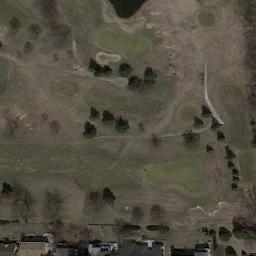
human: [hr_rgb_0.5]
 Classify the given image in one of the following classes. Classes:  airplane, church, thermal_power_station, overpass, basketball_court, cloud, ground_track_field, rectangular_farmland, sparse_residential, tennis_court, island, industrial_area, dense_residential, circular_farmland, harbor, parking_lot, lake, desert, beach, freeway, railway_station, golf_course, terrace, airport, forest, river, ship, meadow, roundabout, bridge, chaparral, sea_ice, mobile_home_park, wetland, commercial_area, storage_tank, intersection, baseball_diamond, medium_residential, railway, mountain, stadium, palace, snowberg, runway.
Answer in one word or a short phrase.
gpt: golf_course